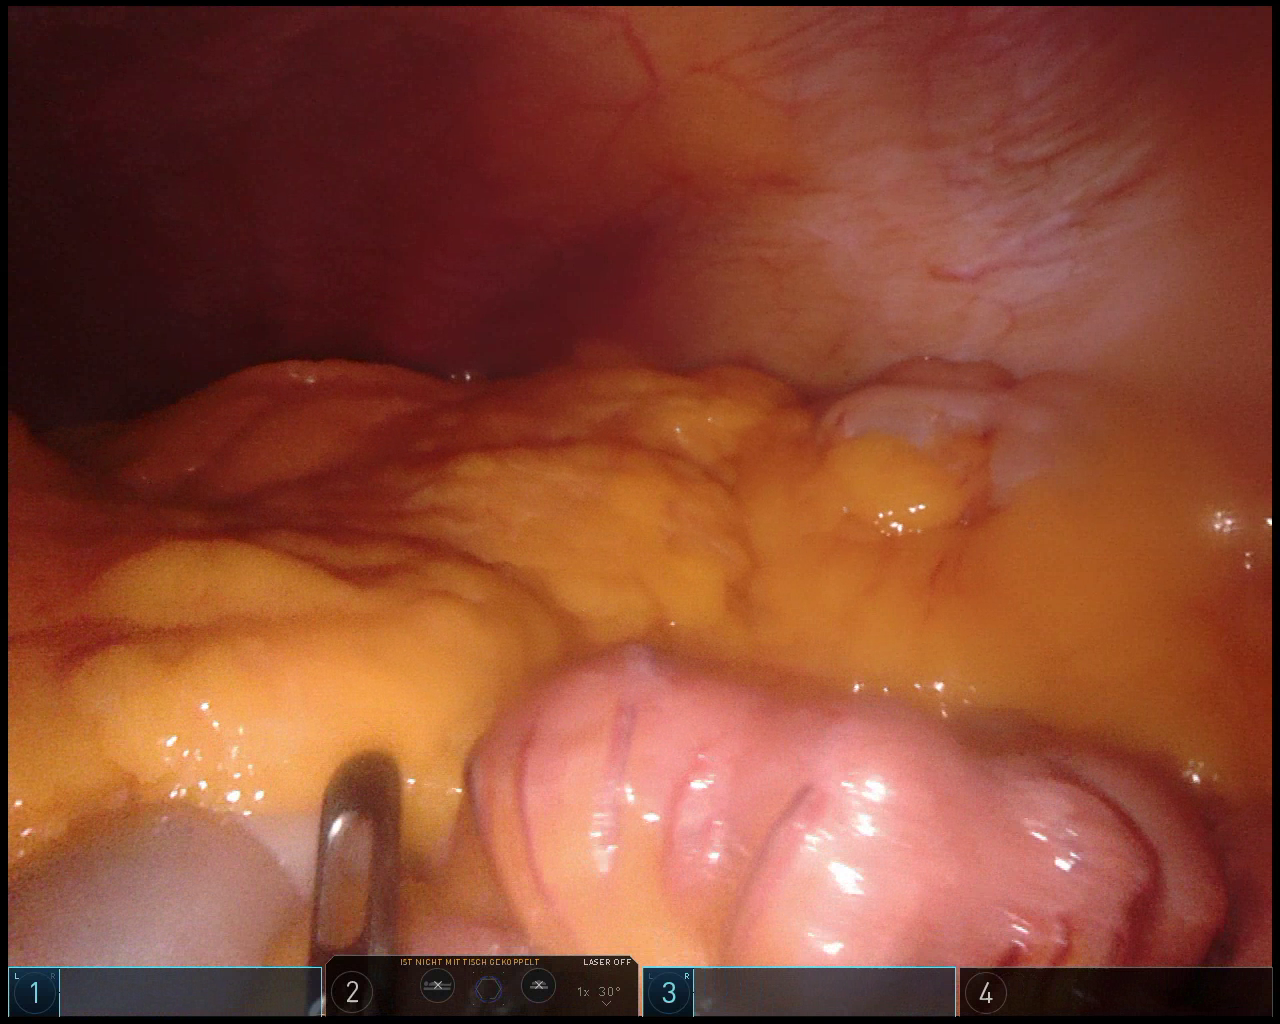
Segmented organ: small_intestine
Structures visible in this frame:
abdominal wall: yes
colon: yes
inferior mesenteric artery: no
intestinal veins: no
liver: no
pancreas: no
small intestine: yes
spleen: no
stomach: no
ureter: no
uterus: no
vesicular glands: no